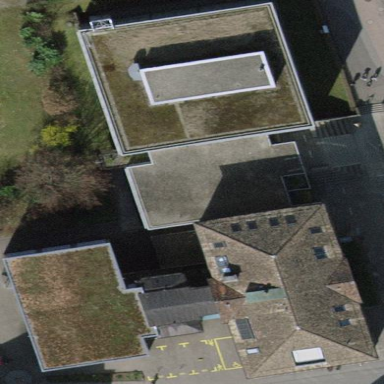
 serving as educational institution office."